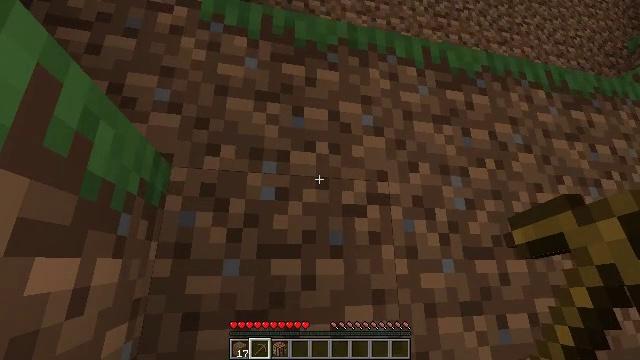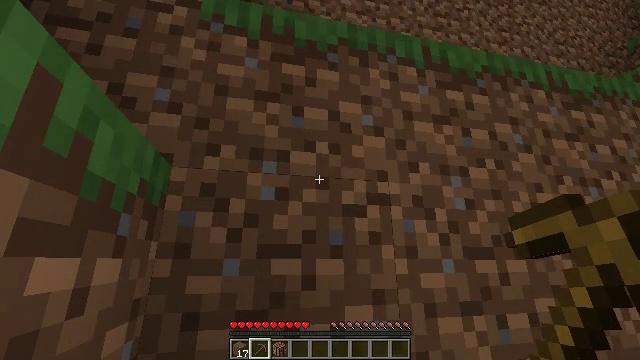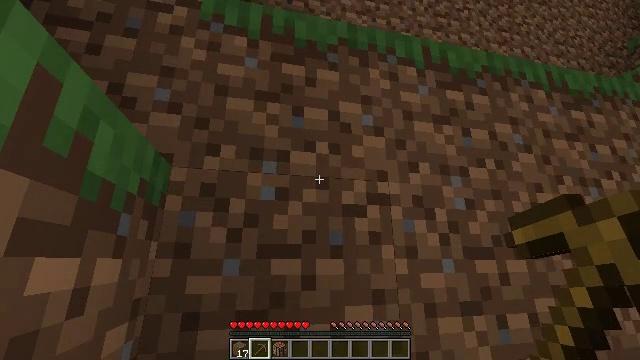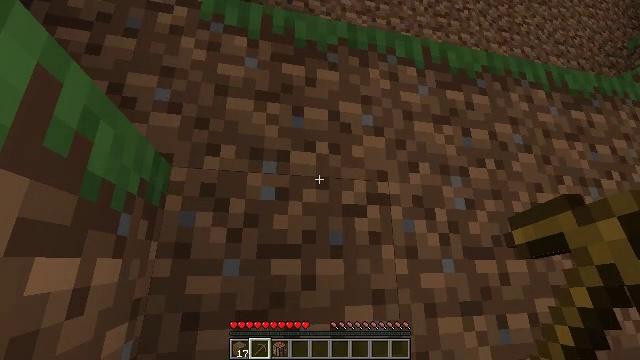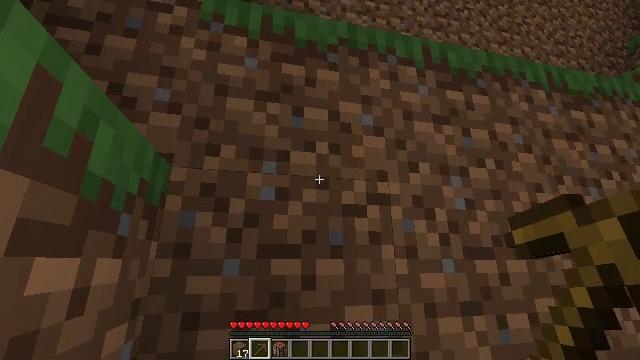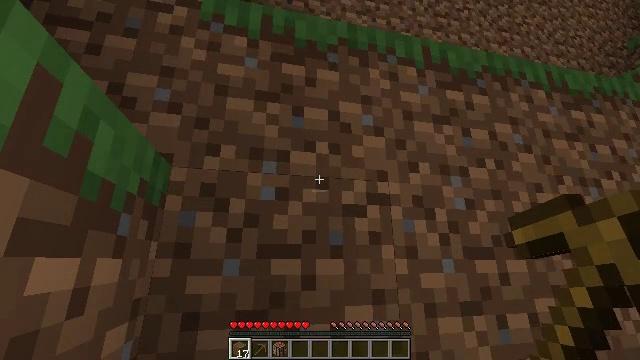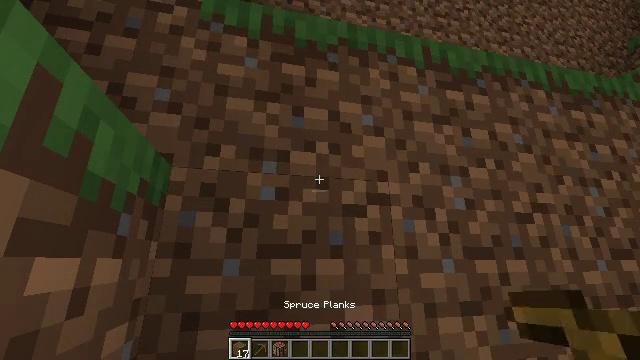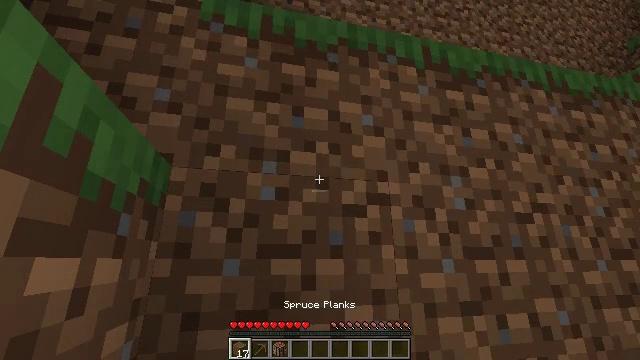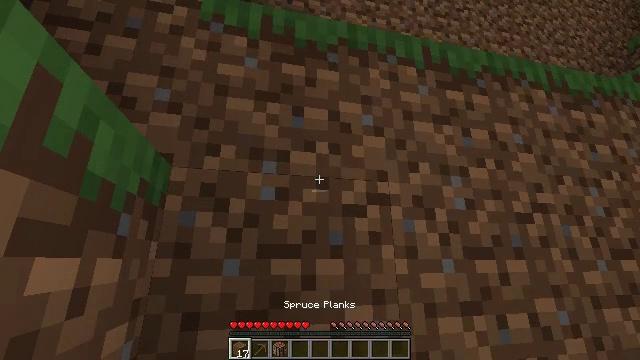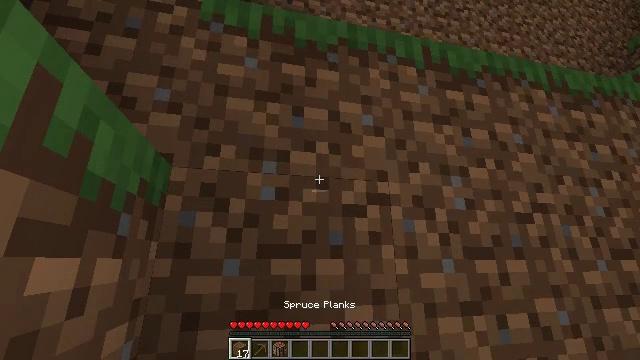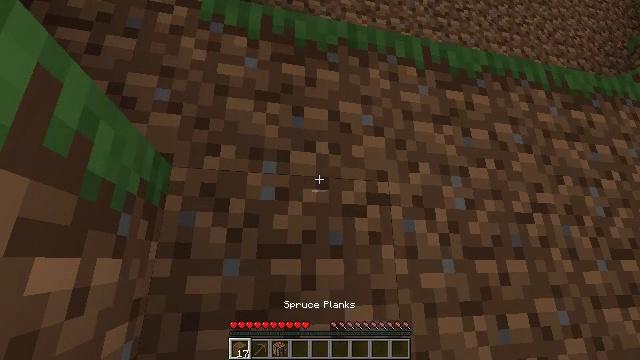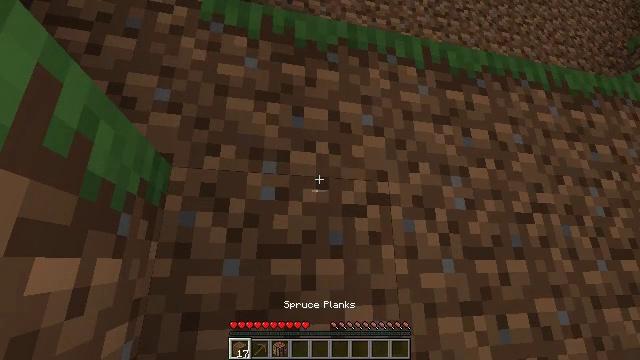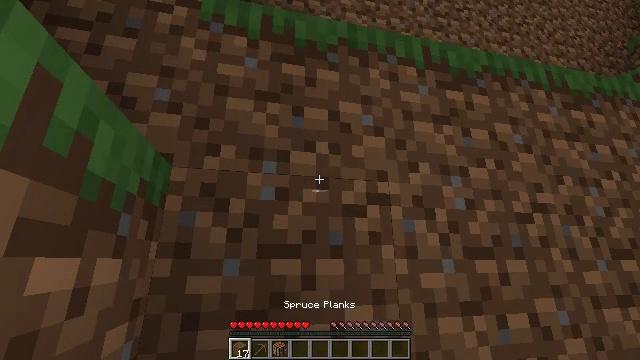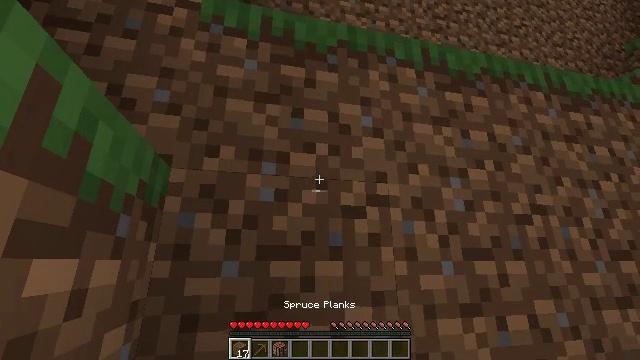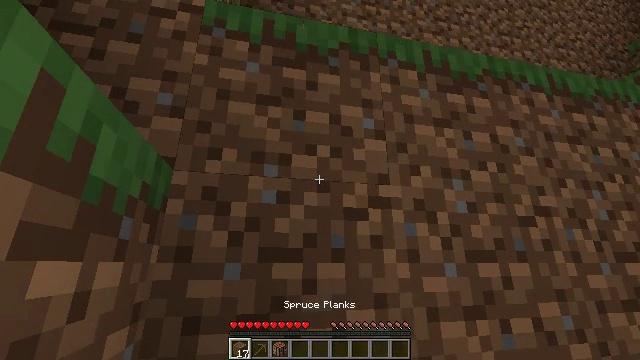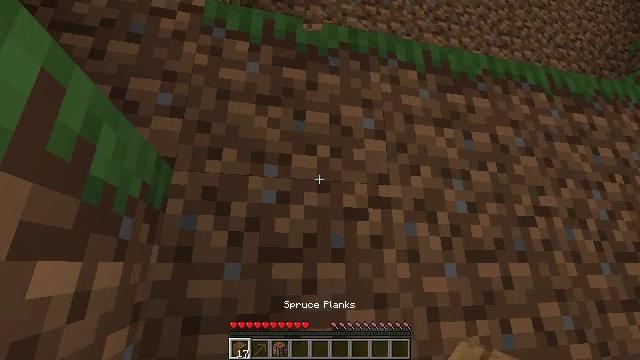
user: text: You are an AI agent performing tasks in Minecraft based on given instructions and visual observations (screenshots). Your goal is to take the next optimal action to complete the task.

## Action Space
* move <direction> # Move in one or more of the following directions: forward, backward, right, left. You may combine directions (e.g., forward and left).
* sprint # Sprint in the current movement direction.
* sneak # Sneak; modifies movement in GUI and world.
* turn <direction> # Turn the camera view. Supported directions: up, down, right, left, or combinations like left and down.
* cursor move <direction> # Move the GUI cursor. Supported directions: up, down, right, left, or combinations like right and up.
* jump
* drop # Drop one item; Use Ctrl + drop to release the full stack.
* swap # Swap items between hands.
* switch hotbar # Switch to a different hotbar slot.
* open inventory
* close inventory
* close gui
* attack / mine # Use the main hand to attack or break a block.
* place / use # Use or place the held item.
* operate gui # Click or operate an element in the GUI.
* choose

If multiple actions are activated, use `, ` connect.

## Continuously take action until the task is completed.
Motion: motion action
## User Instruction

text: Collect stone from the mine.
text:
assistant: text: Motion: no_op
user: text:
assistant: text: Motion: no_op
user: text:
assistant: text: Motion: no_op
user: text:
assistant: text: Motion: no_op
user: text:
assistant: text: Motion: switch to hotbar 1
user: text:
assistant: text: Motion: switch to hotbar 1
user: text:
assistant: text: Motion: switch to hotbar 1
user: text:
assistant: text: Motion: switch to hotbar 1
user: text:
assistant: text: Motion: switch to hotbar 1
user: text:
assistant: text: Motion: no_op
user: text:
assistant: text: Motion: no_op
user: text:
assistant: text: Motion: no_op
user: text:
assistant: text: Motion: no_op
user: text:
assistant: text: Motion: no_op
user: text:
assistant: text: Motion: attack / mine
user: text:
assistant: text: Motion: attack / mine
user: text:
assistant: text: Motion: attack / mine
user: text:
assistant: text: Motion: attack / mine
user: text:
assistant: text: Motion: attack / mine
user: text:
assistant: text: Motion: attack / mine
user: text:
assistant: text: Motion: attack / mine
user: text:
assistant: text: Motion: attack / mine
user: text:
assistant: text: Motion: attack / mine
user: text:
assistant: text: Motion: attack / mine
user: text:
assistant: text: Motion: attack / mine
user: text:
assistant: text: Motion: attack / mine
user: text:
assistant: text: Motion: attack / mine
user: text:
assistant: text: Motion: attack / mine
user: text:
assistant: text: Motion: attack / mine
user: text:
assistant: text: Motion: attack / mine